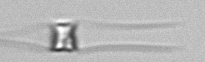
Label: Chaetoceros_danicus